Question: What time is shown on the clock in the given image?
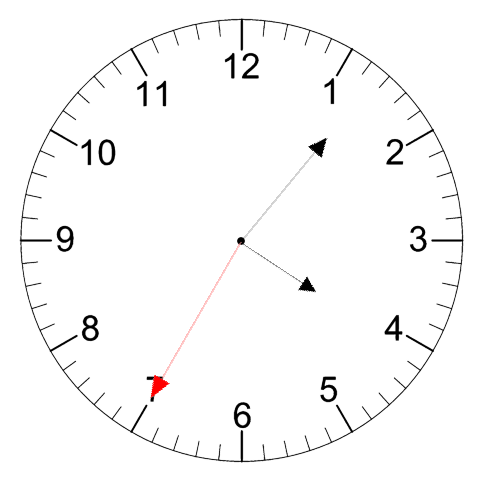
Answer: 04:06:35